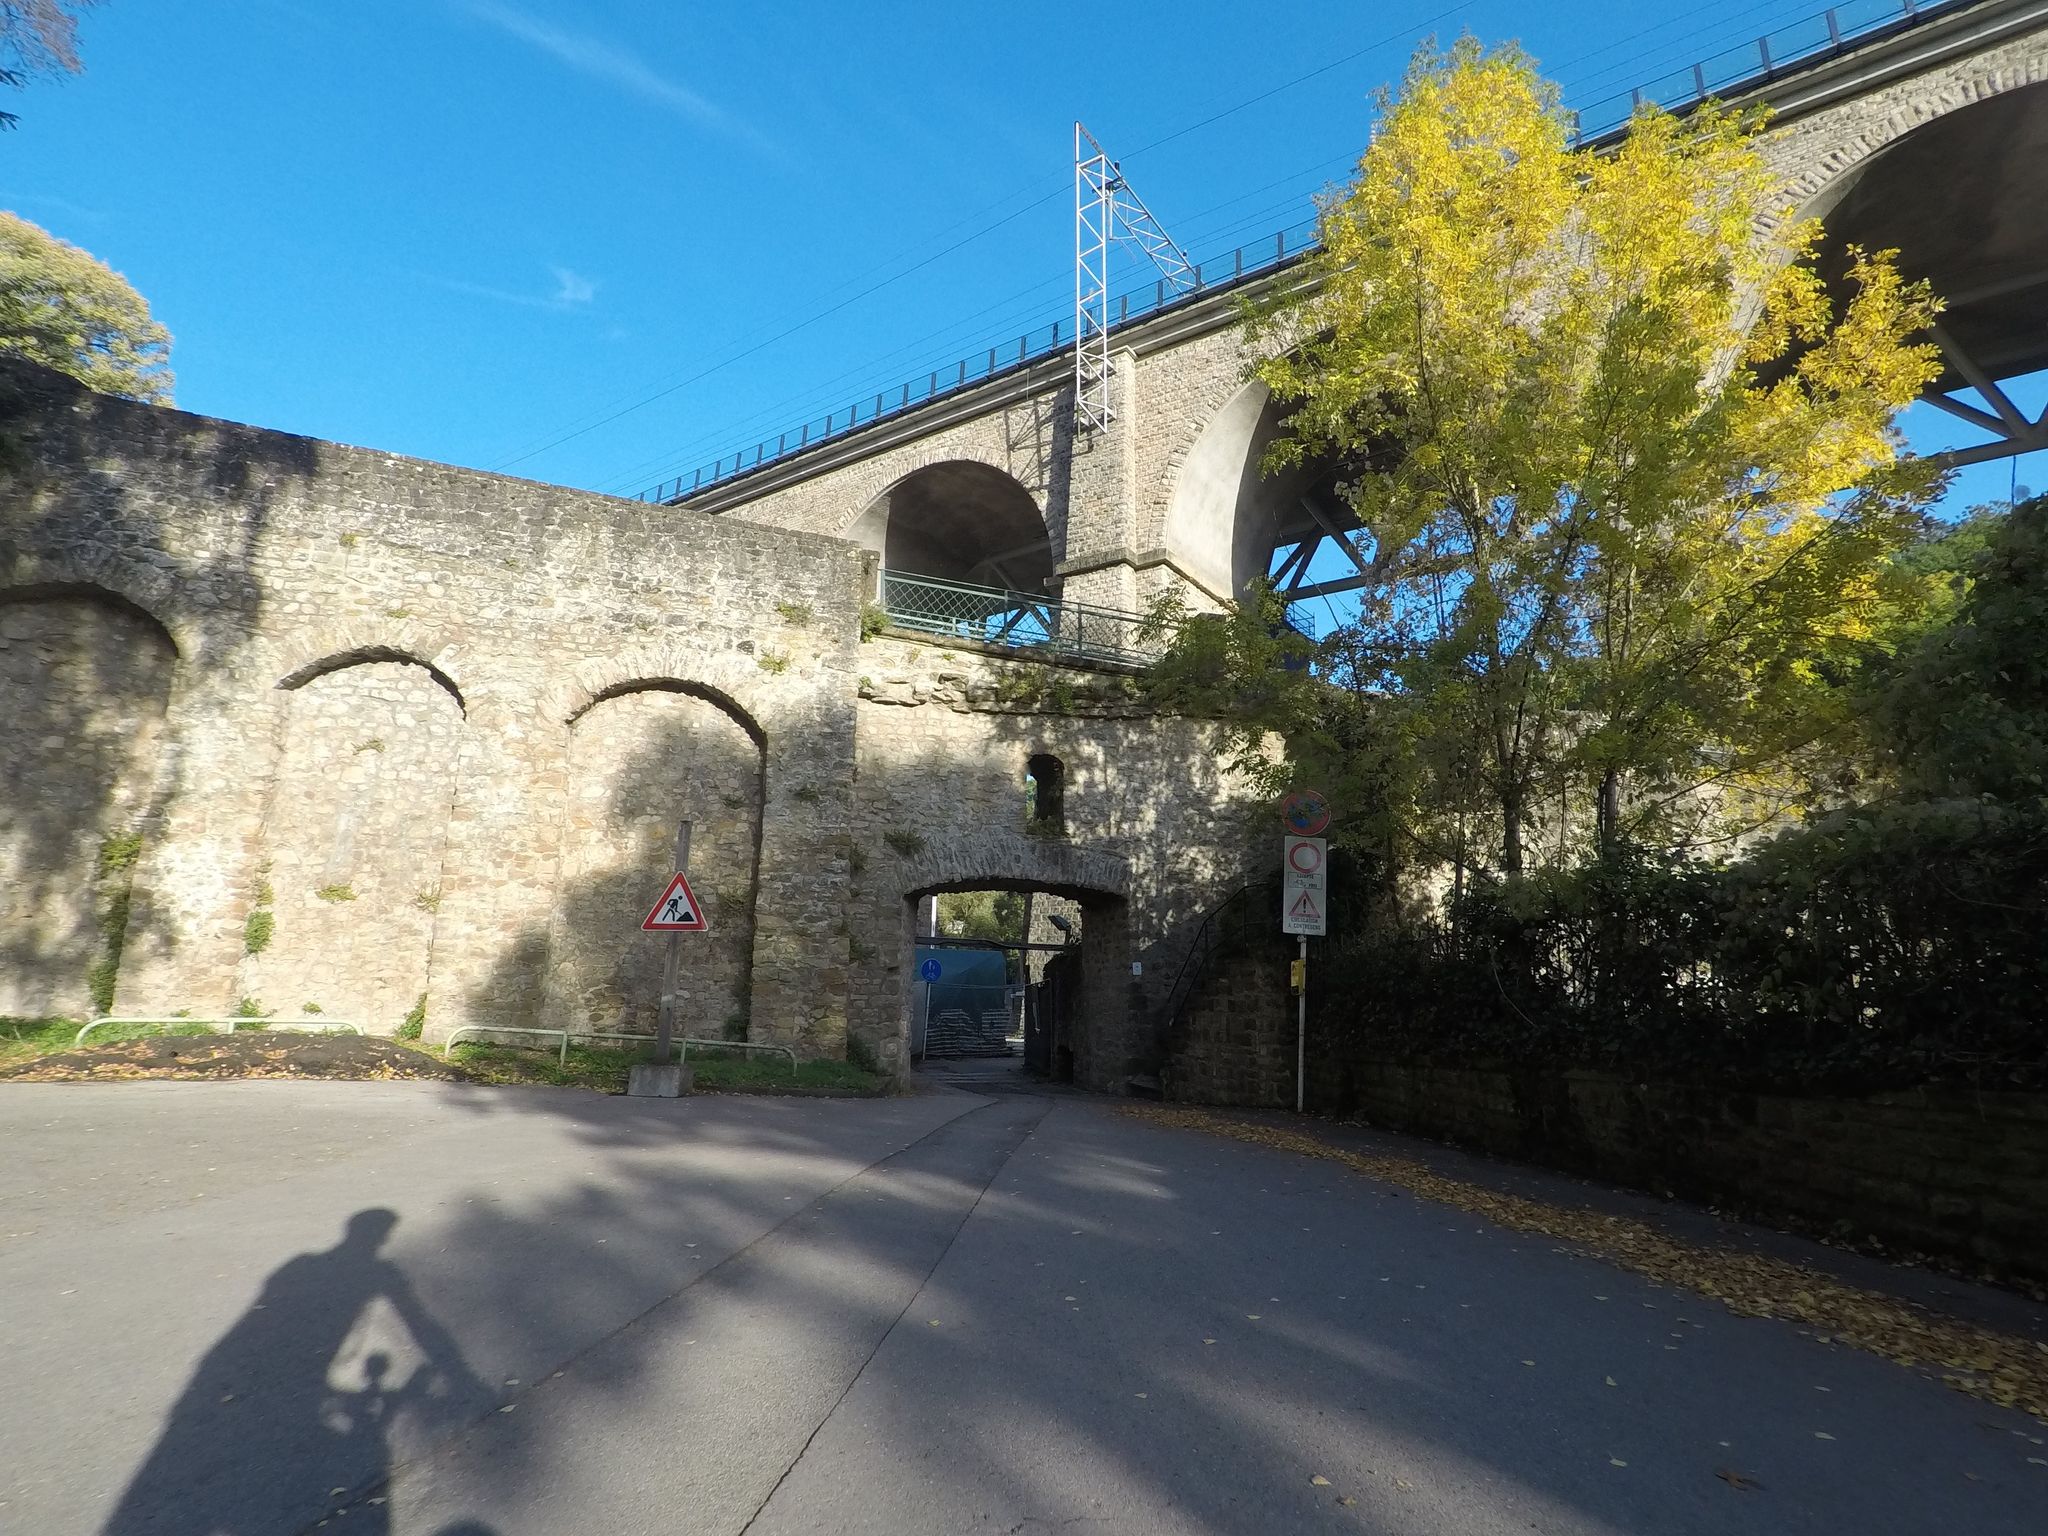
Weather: clear
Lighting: day
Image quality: good
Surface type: cycling surface
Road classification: path, living_street
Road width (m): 2
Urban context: urban centre
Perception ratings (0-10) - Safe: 2.53, Lively: 5.87, Beautiful: 6.21, Boring: 8.79, Depressing: 3.27, Wealthy: 1.05